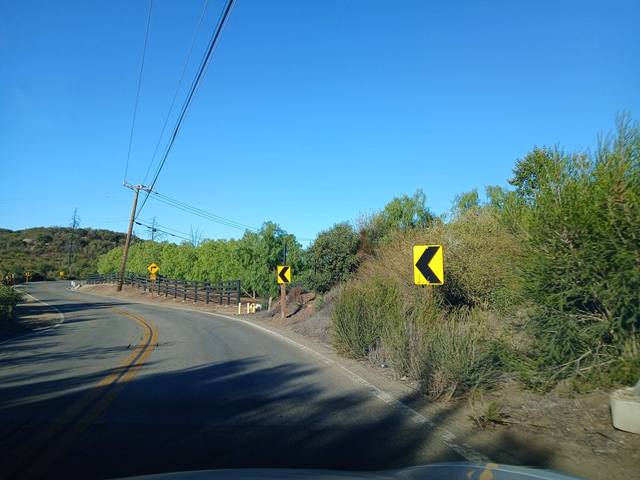
Region: Mexico
Coordinates: 34.093, -118.865